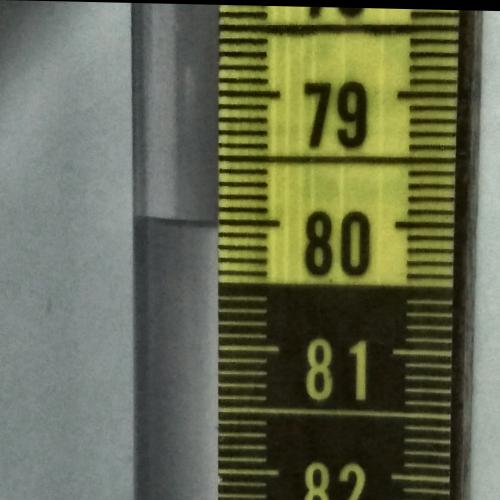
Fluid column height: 80.0 cm